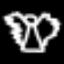
Label: angel